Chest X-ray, PA view. Patient: 46 years old, sex M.
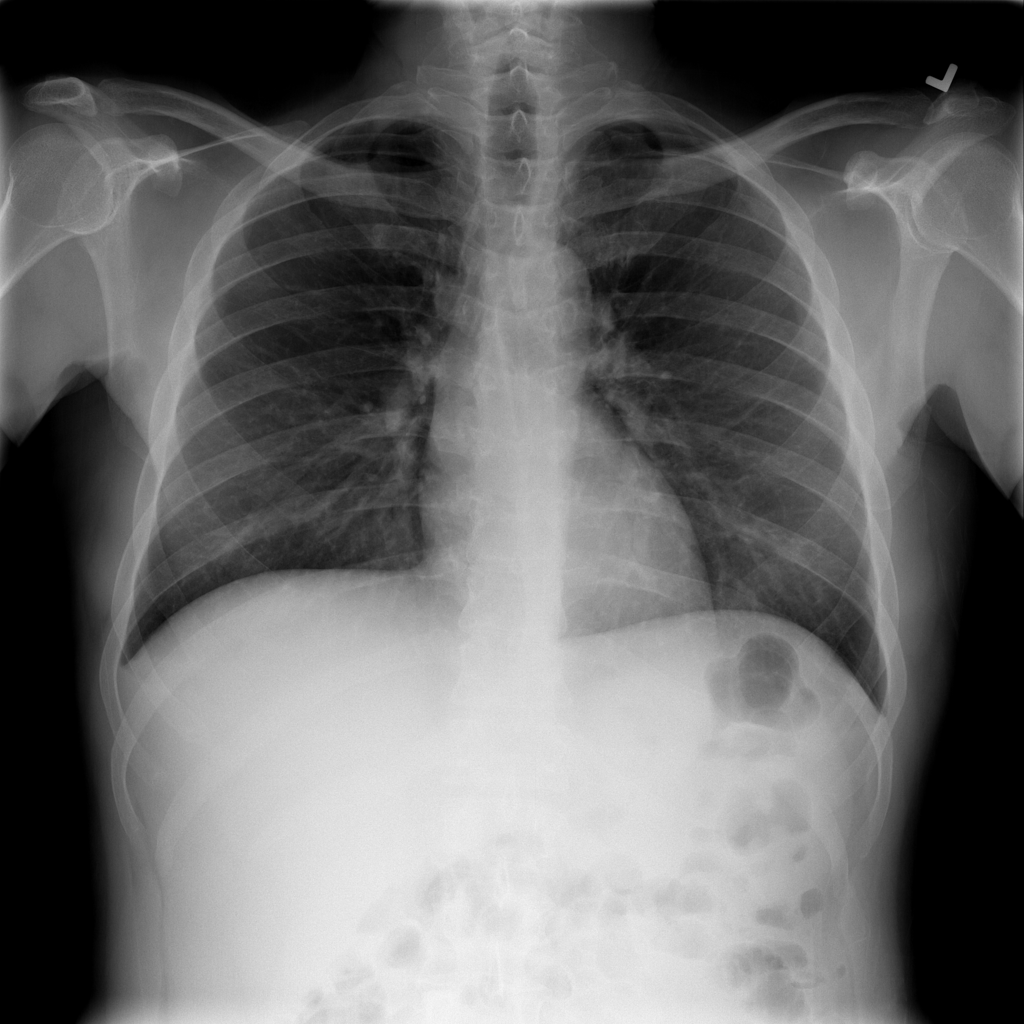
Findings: No Finding